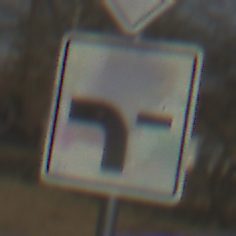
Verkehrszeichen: VerlaufVorfahrtsstrasse6
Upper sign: Vorfahrtsstrasse
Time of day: MorningAfternoon
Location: Outdoor (Suburban)
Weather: PartlyCloudy
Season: NotSpecified
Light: Natural